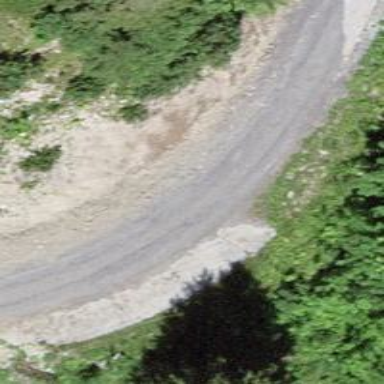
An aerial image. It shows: Unclassified road with grade 2 track type.